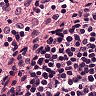
Metastatic tissue present: no